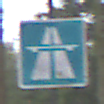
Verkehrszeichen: Autobahn
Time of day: Midday
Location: Outdoor (Nature)
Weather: Overcast
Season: NotSpecified
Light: Natural